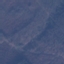
Land use / land cover class: Forest